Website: crate-barrel
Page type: billing-address
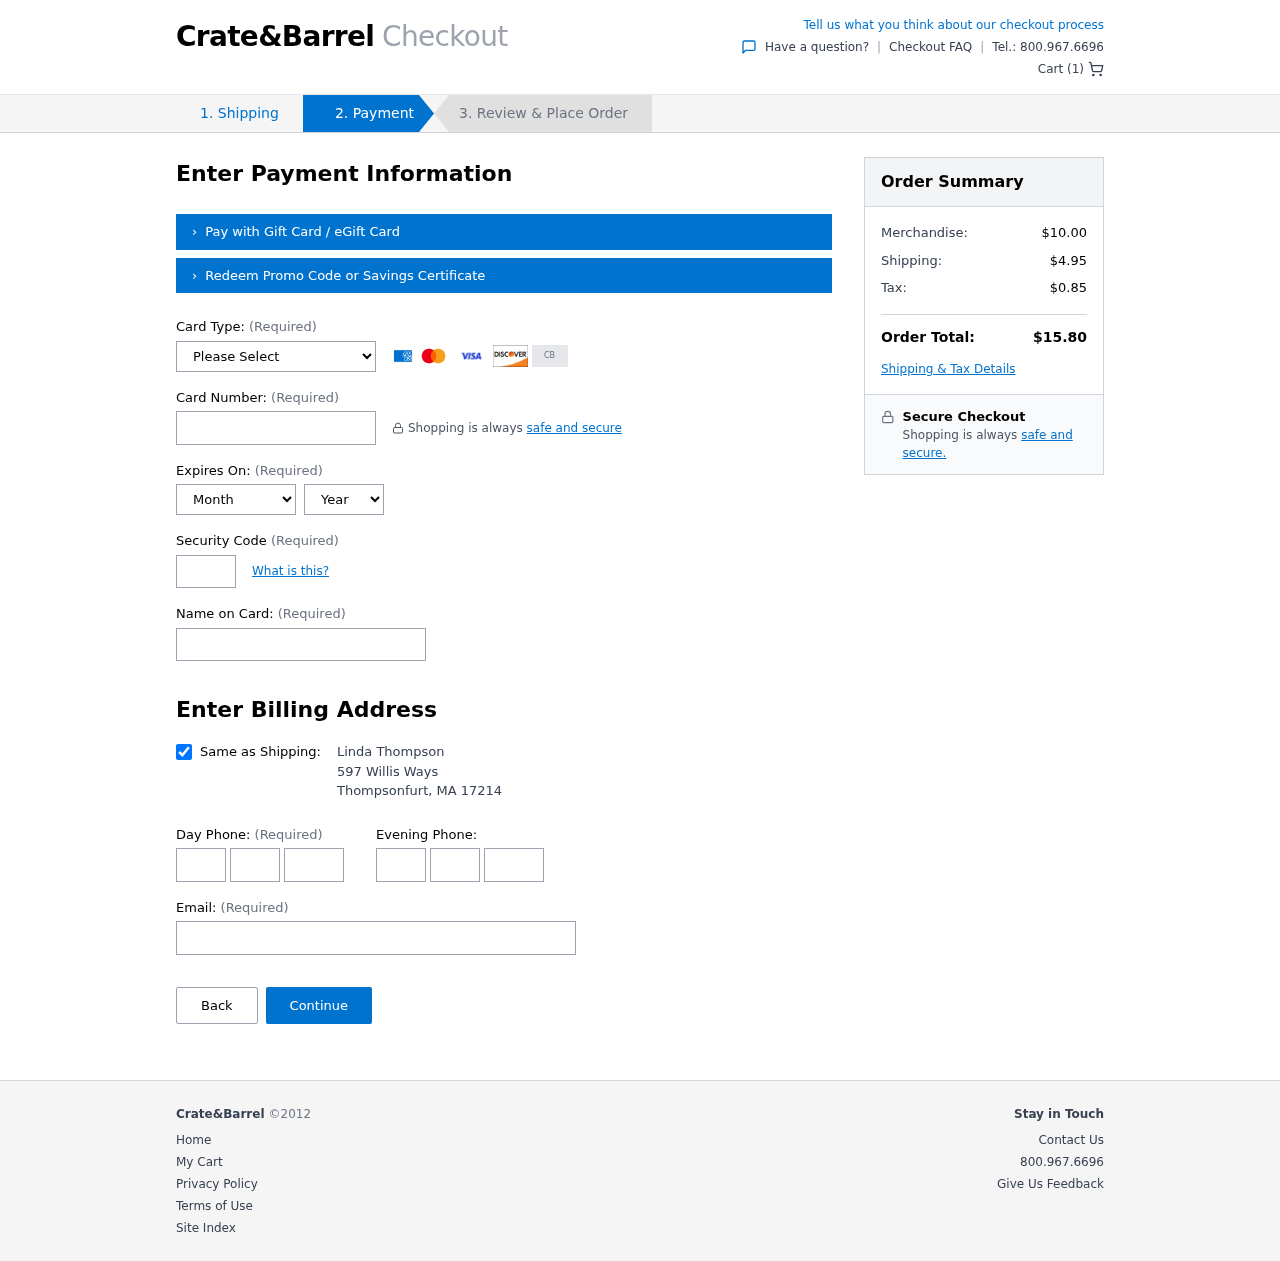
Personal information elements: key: PII_CARD_CVV
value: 0425
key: PII_CARD_EXPIRY_MONTH
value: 11
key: PII_CARD_EXPIRY_YEAR
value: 30
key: PII_CARD_NUMBER
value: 3475 1289 2550 068
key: PII_CARD_TYPE
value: American Express
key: PII_CITY
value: Thompsonfurt
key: PII_EMAIL
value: linda.thompson@gmail.com
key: PII_FULLNAME
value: Linda Thompson
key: PII_PHONE_ALT_AREA
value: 287
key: PII_PHONE_ALT_PREFIX
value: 666
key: PII_PHONE_ALT_SUFFIX
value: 2065
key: PII_PHONE_AREA
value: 780
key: PII_PHONE_PREFIX
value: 900
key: PII_PHONE_SUFFIX
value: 5216
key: PII_POSTCODE
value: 17214
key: PII_STATE_ABBR
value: MA
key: PII_STREET
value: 597 Willis Ways
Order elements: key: ORDER_NUM_ITEMS
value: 1
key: ORDER_SUBTOTAL
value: $10.00
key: ORDER_SHIPPING_COST
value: $4.95
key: ORDER_TAX
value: $0.85
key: ORDER_TOTAL
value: $15.80